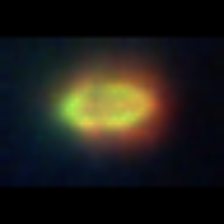
Taxon: Unknown_phyto
Group: Unknown